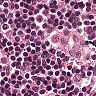
Metastatic tissue present: no